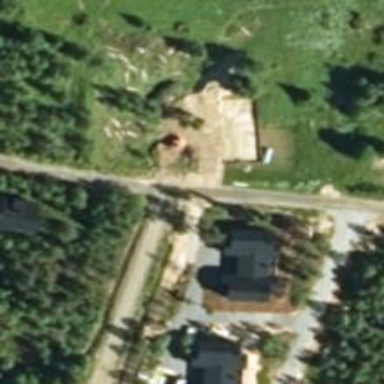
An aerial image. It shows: Residential road designated as connection path.